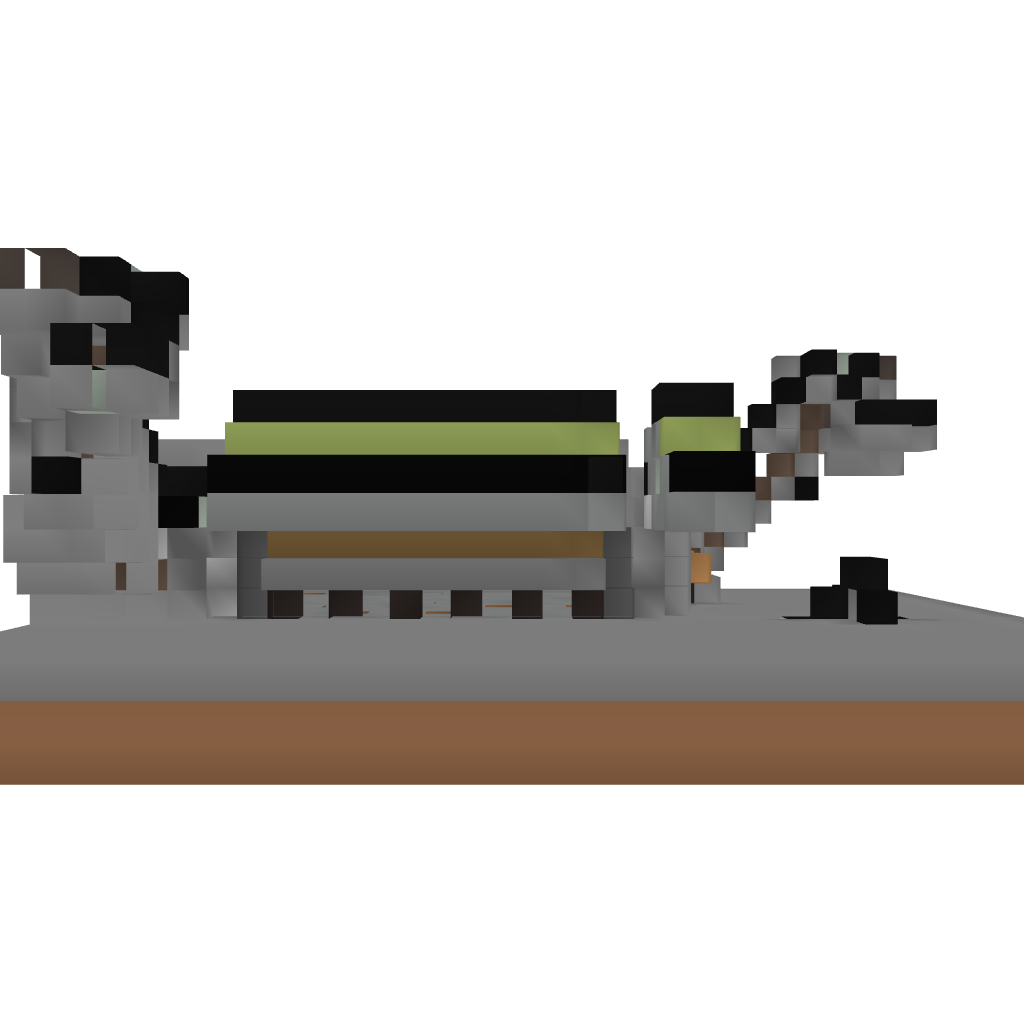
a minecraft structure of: Autocuiseur